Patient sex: M
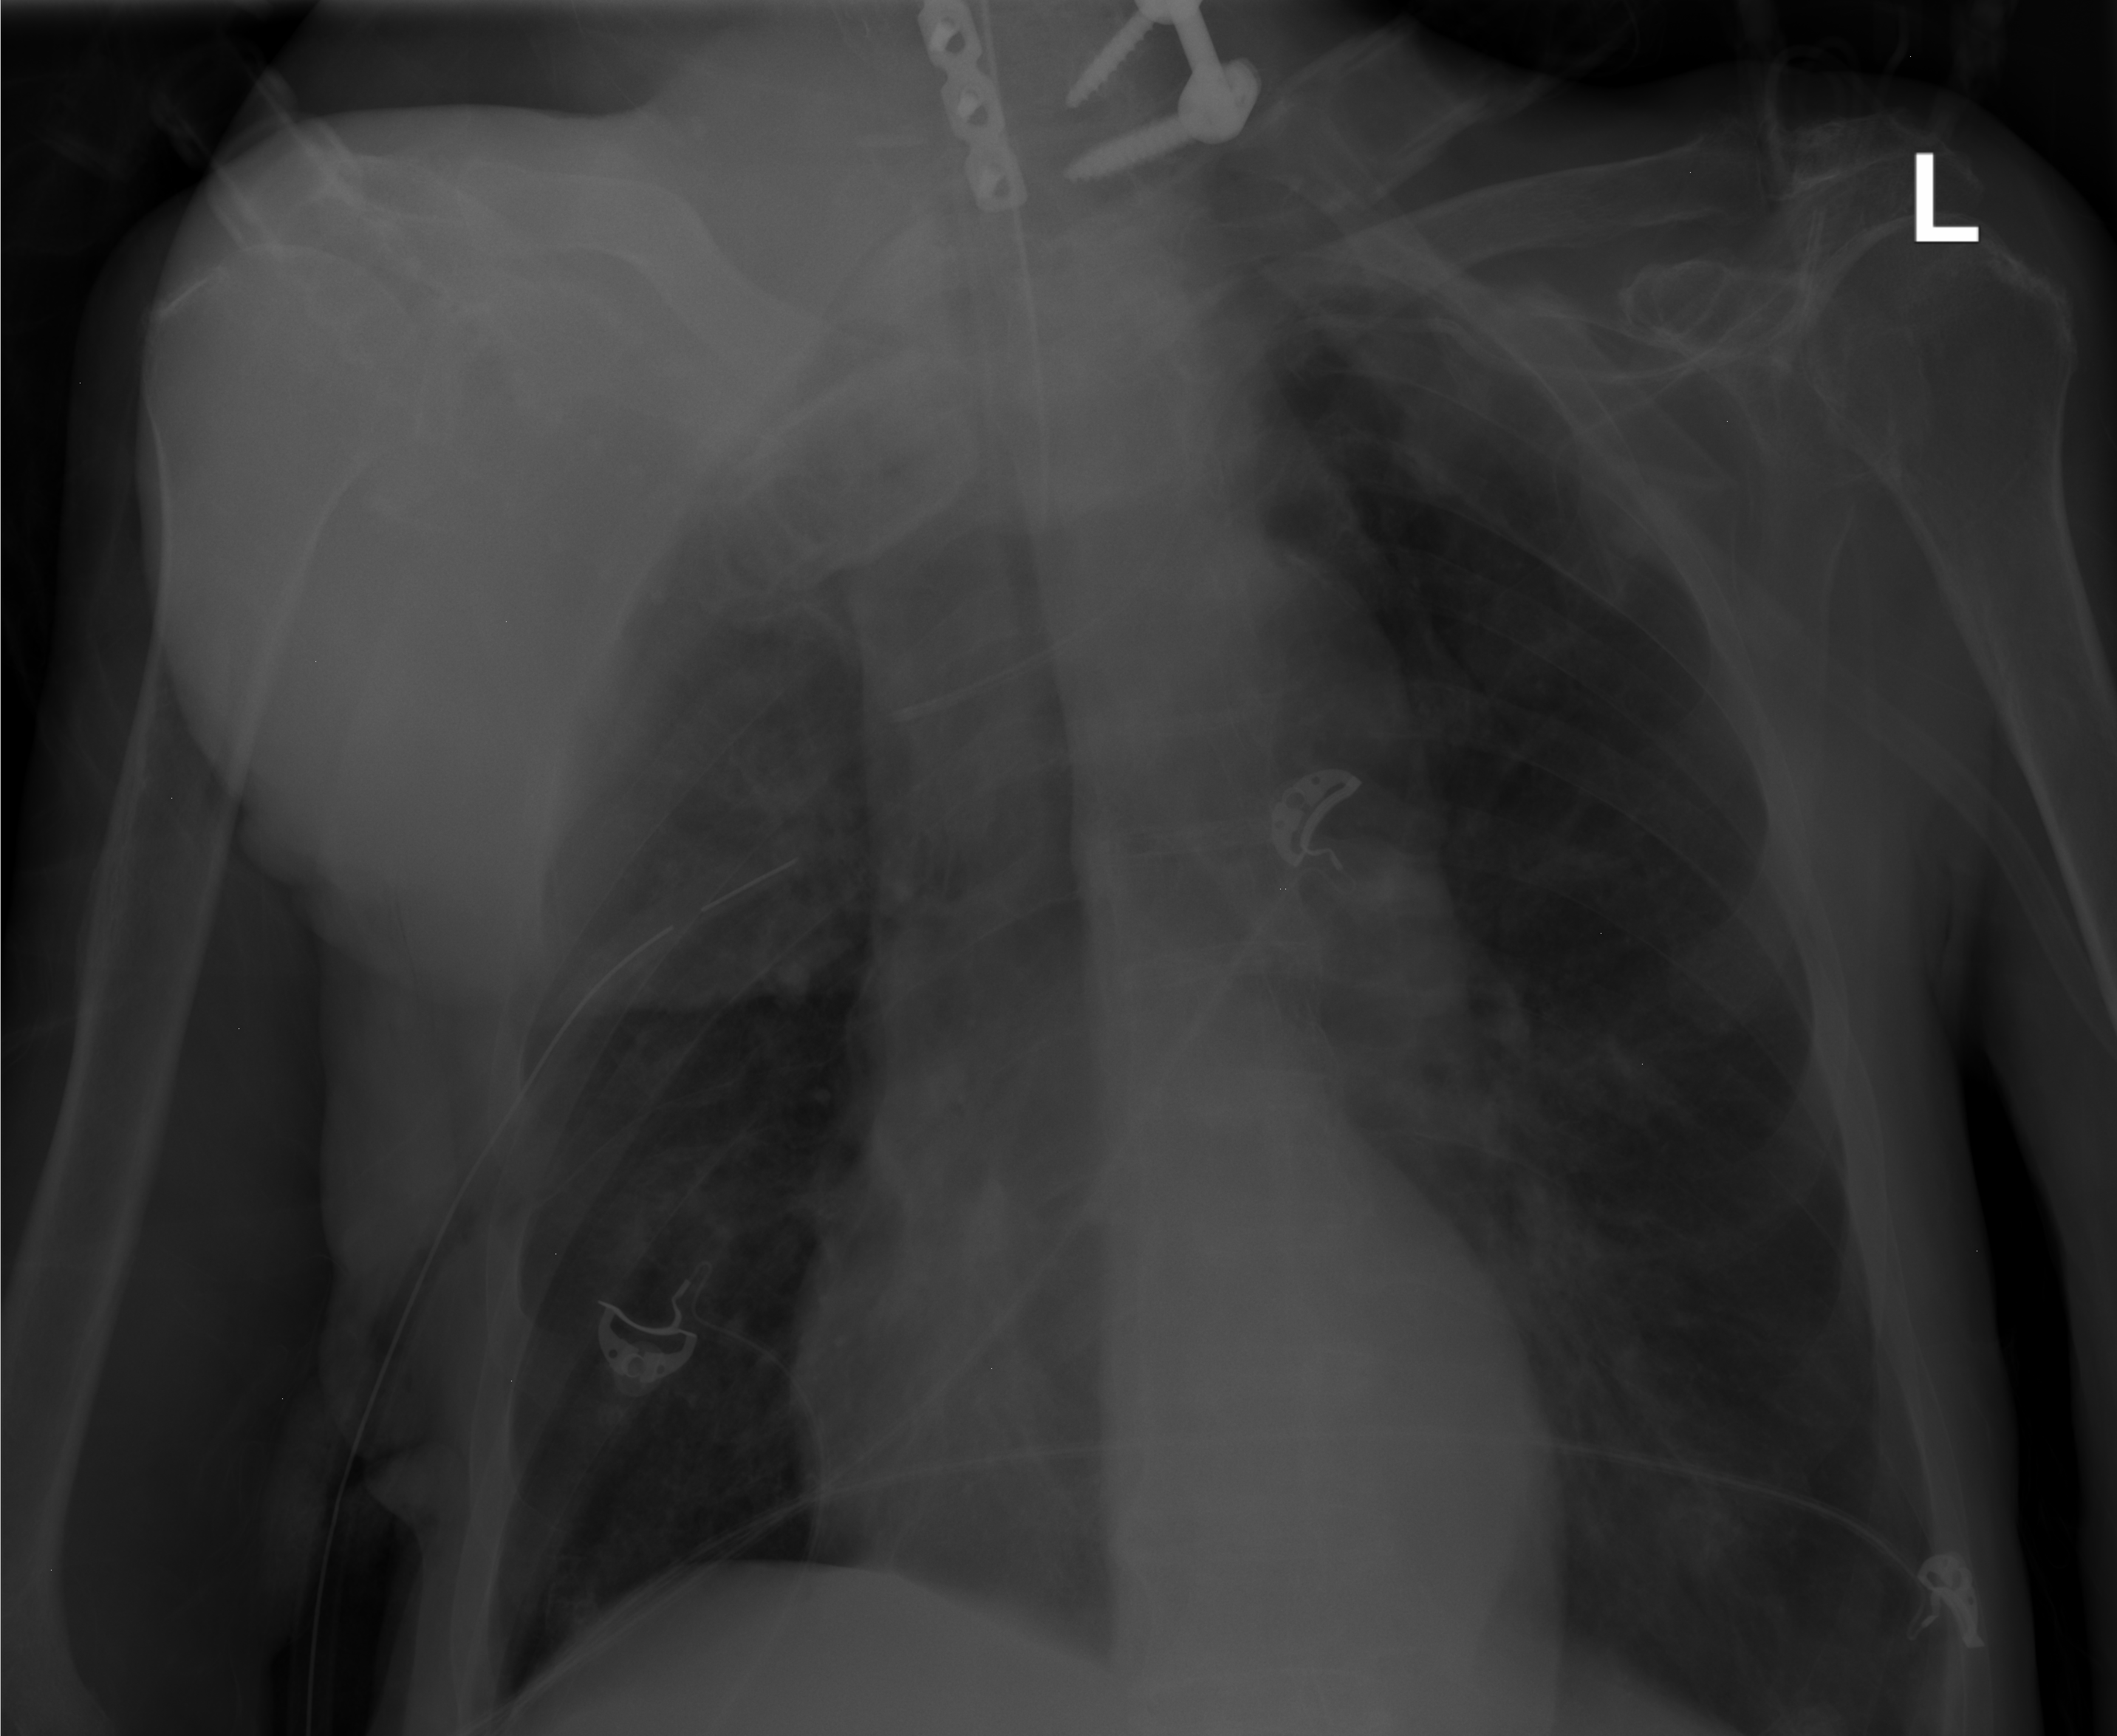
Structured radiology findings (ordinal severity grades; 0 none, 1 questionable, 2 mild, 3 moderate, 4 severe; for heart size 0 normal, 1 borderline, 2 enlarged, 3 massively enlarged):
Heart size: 0
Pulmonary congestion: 1
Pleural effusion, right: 0
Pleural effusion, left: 0
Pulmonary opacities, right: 2
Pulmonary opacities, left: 2
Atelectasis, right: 2
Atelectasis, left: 0